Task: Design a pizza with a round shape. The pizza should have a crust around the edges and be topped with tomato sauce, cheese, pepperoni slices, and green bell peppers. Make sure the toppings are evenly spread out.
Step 297:
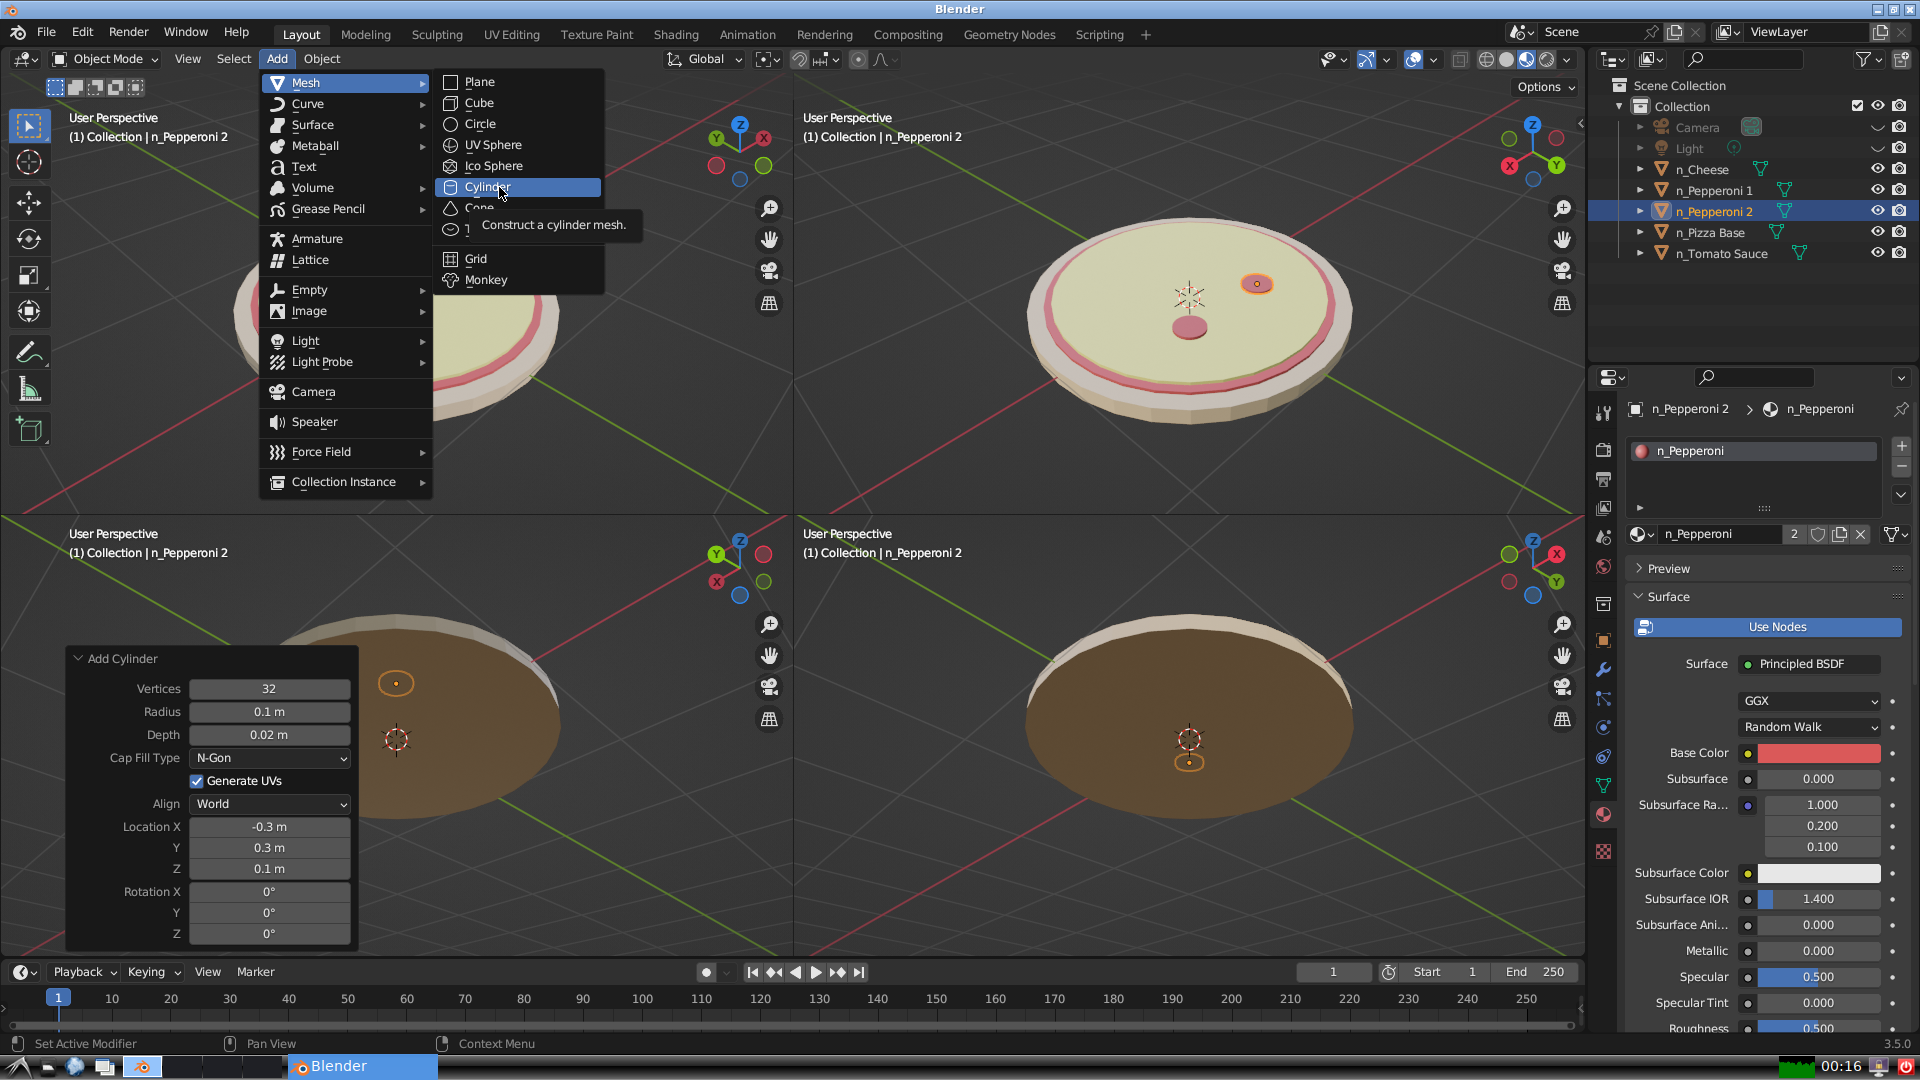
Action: click: no